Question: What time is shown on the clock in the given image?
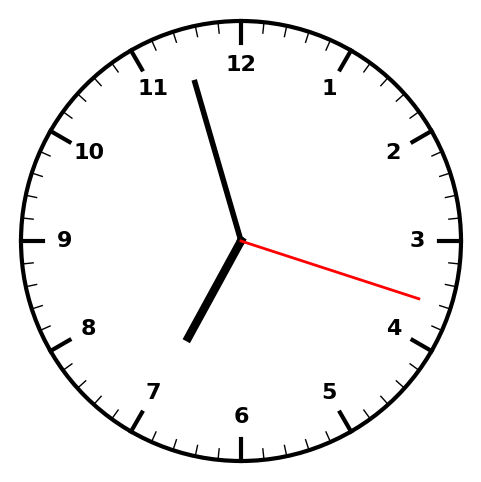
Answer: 06:57:18